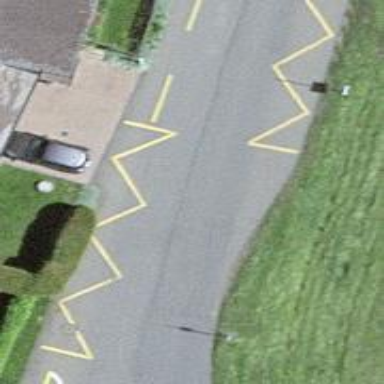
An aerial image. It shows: Footway.